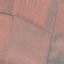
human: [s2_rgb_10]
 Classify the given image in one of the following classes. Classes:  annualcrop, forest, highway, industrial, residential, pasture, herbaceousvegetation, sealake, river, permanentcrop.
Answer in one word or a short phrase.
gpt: AnnualCrop